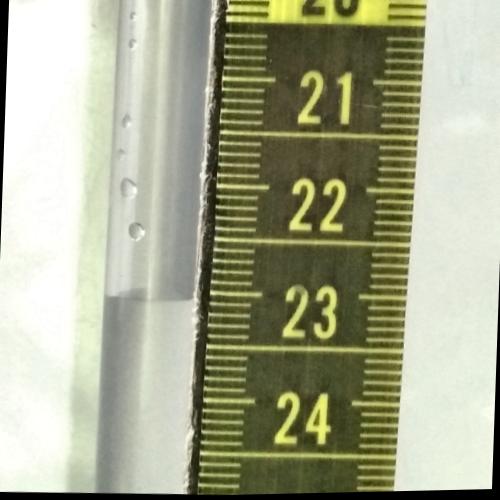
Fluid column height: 23.1 cm